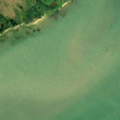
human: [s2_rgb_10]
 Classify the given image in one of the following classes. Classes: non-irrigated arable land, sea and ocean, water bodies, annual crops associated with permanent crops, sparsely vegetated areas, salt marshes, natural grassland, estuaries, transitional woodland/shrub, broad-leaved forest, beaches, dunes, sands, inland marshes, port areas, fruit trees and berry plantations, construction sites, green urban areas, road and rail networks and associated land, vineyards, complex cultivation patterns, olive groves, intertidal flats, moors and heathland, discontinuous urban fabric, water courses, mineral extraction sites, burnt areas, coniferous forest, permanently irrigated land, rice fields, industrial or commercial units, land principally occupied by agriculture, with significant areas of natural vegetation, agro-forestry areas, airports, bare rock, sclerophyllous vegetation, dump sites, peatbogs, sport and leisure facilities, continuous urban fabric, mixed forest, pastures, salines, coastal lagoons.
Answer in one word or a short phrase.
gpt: transitional woodland/shrub, water courses